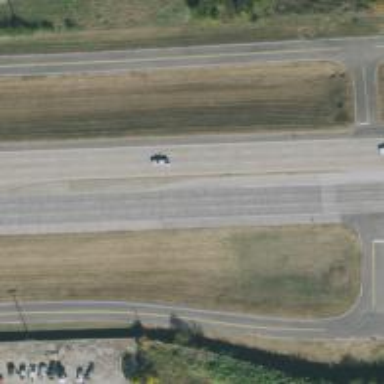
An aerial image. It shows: Primary highway.